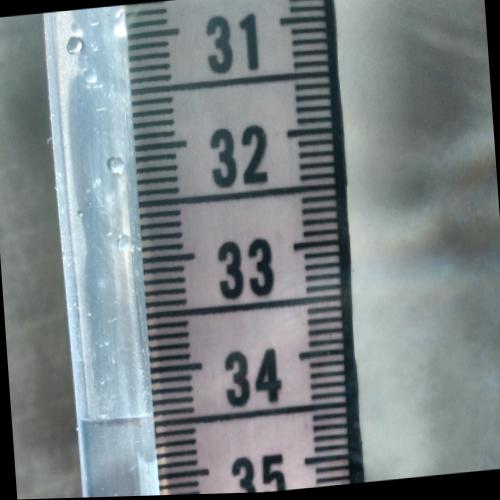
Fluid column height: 34.4 cm